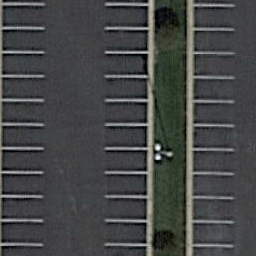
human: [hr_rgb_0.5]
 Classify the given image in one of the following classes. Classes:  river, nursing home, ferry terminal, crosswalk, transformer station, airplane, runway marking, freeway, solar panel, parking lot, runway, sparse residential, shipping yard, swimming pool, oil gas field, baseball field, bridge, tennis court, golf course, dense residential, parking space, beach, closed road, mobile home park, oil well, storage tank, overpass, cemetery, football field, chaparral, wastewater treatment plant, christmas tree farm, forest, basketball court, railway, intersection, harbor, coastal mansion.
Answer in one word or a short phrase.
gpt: parking space